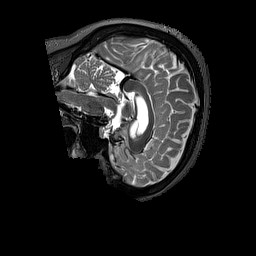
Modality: T2w
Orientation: sagittal
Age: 38
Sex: female
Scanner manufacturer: siemens
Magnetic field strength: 3 T
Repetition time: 3.2 s
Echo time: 0.567 s